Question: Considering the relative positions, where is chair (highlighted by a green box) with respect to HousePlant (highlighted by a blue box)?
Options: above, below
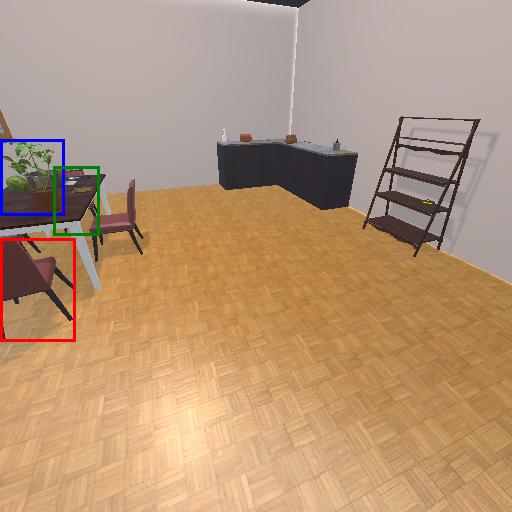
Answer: above